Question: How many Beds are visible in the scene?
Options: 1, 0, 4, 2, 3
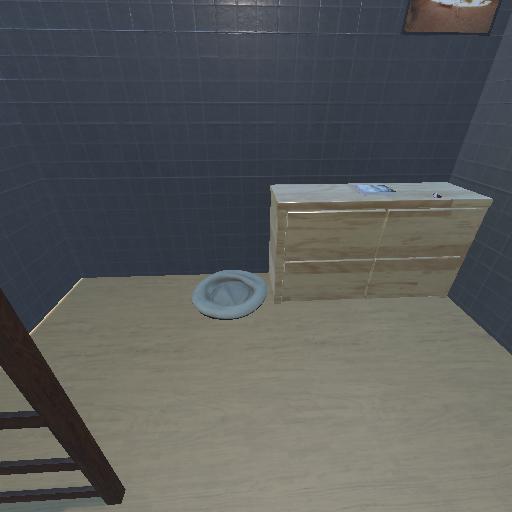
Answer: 1